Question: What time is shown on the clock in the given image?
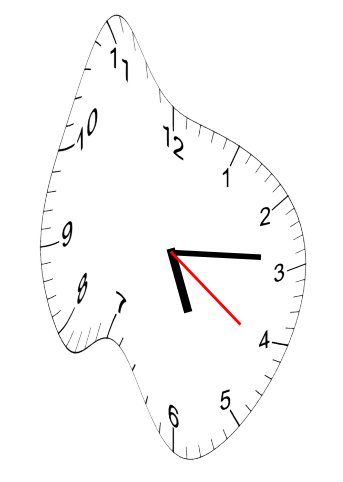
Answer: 05:14:21